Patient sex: M
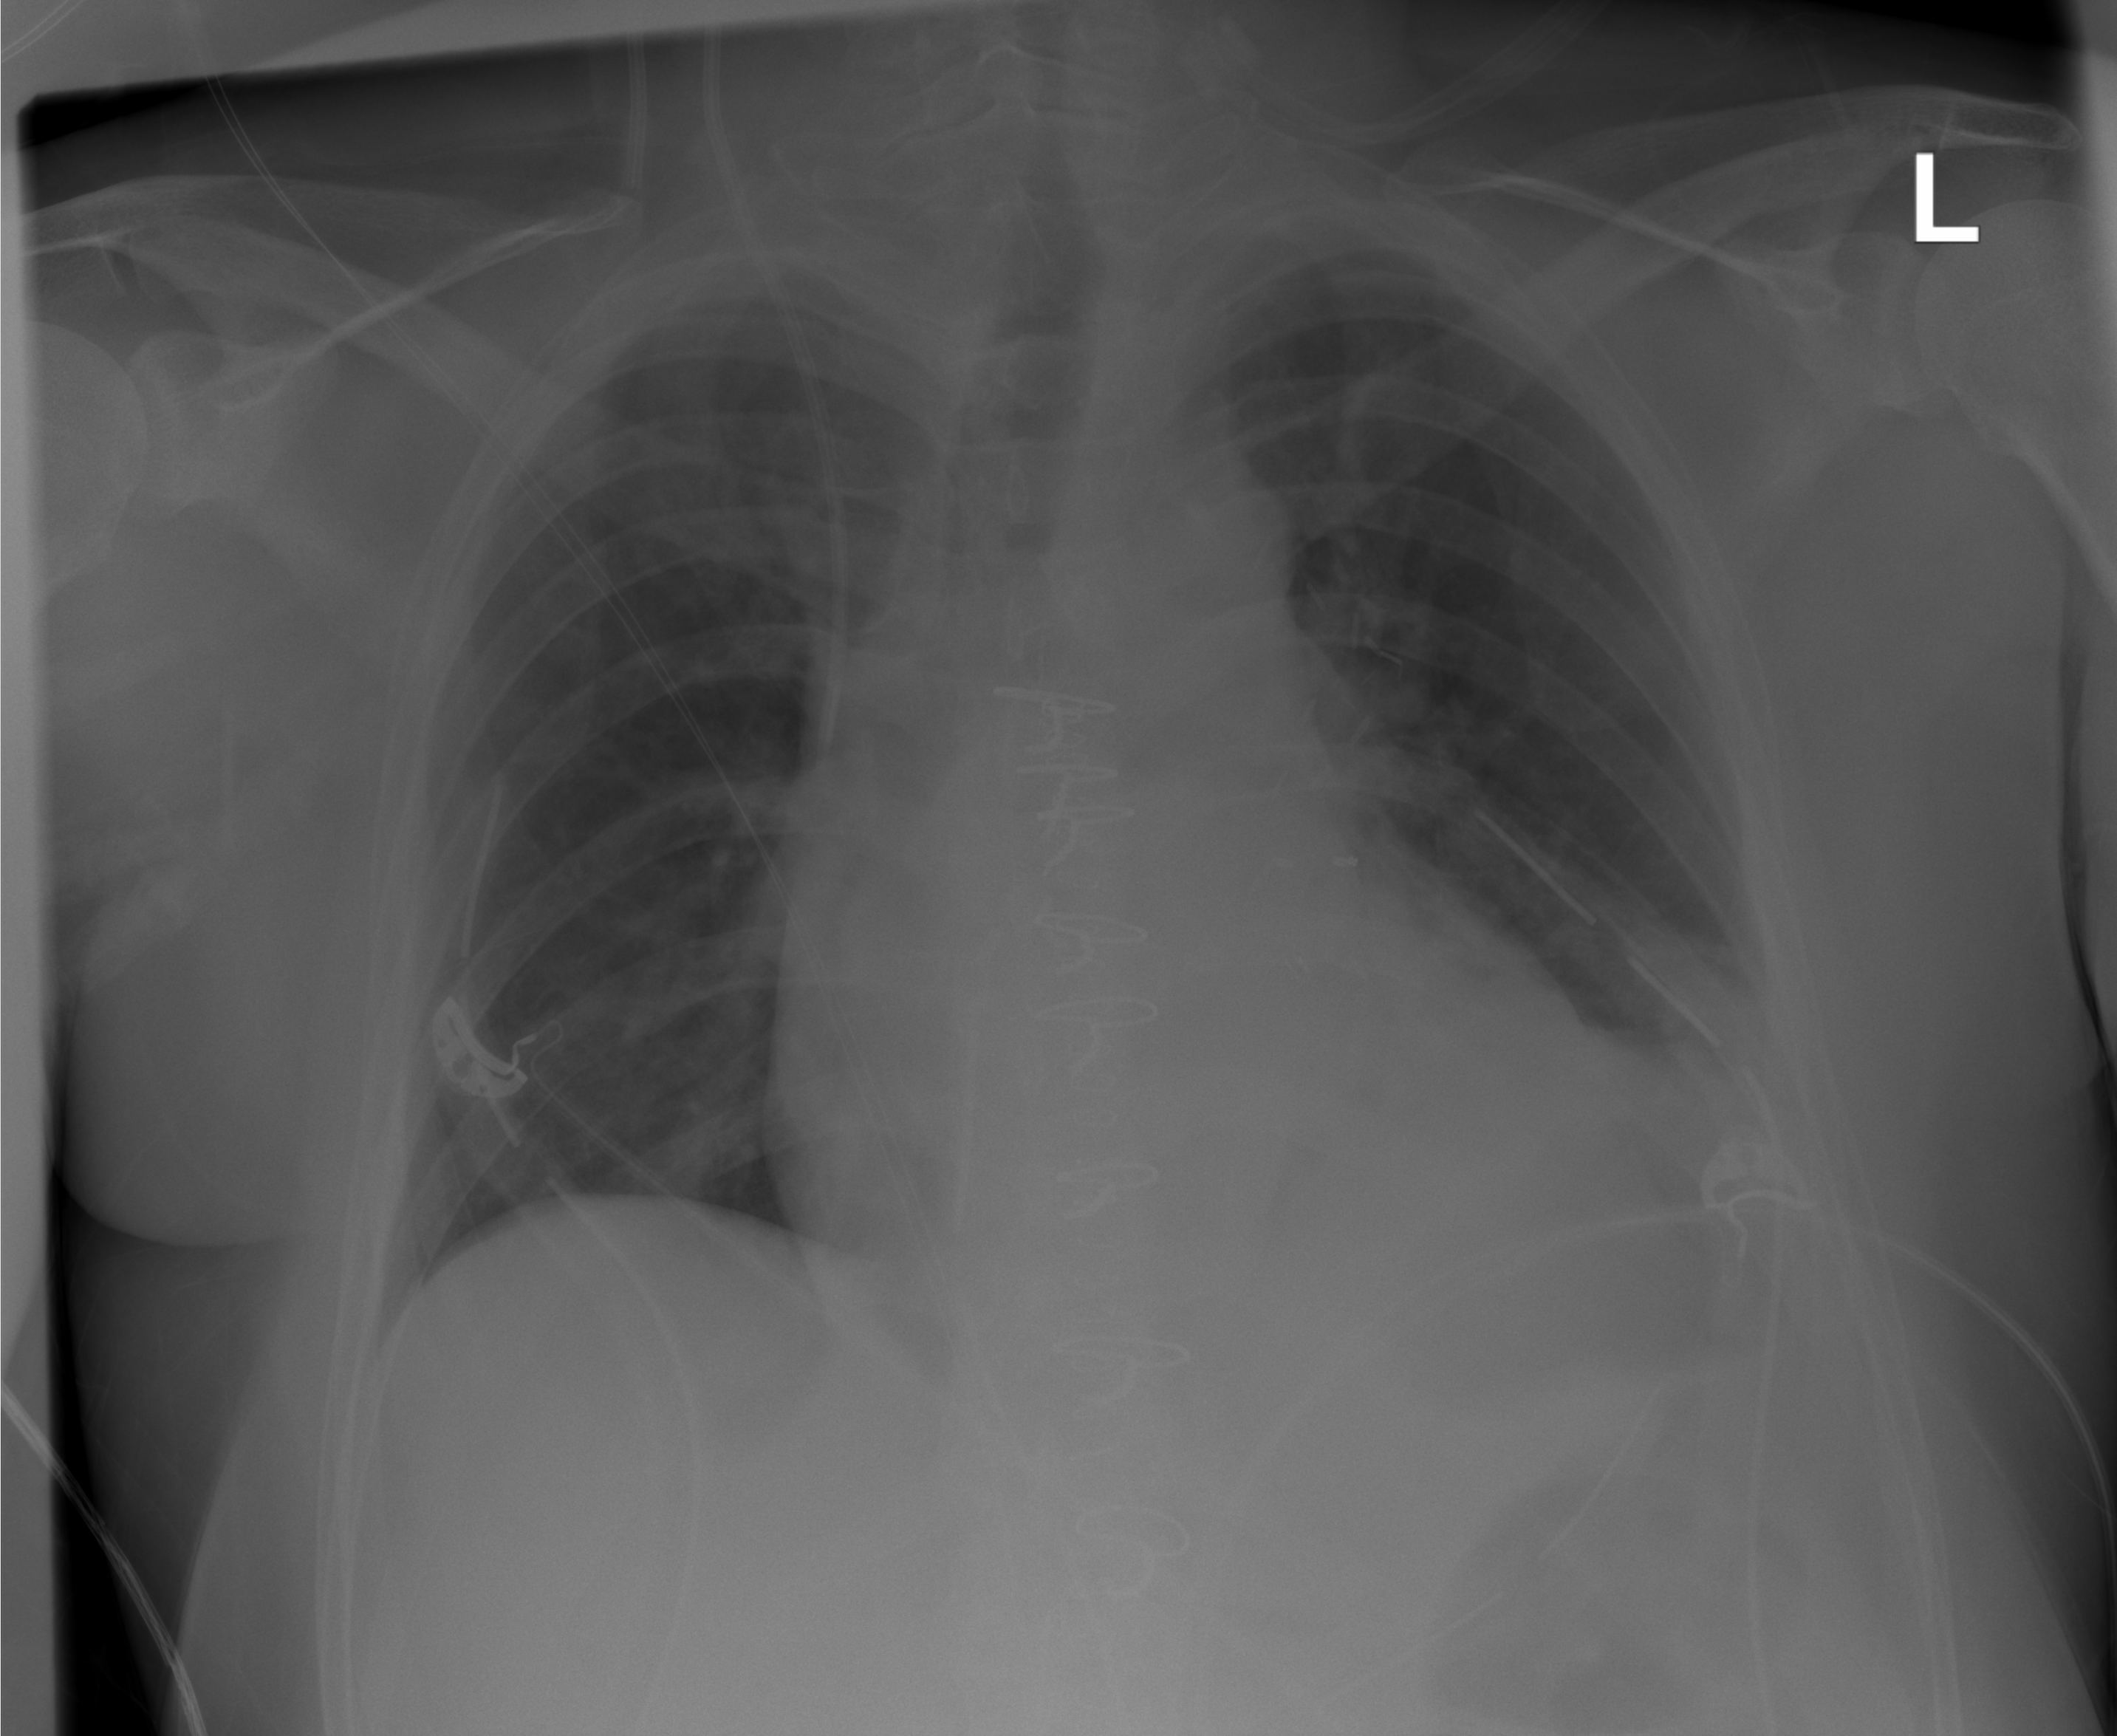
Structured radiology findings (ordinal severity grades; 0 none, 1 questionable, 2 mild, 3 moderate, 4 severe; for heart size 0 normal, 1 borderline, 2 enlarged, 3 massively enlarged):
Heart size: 2
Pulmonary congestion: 0
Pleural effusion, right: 0
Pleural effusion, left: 2
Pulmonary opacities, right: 0
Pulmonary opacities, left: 0
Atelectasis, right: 0
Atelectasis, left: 2